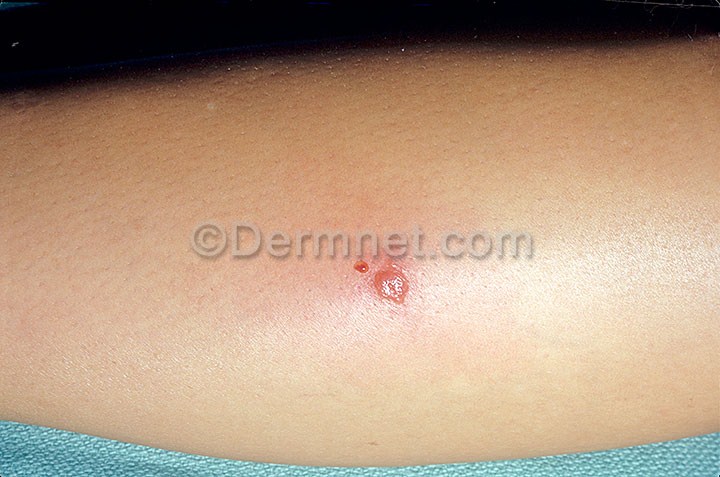
Disease: Scabies Lyme Disease and other Infestations and Bites